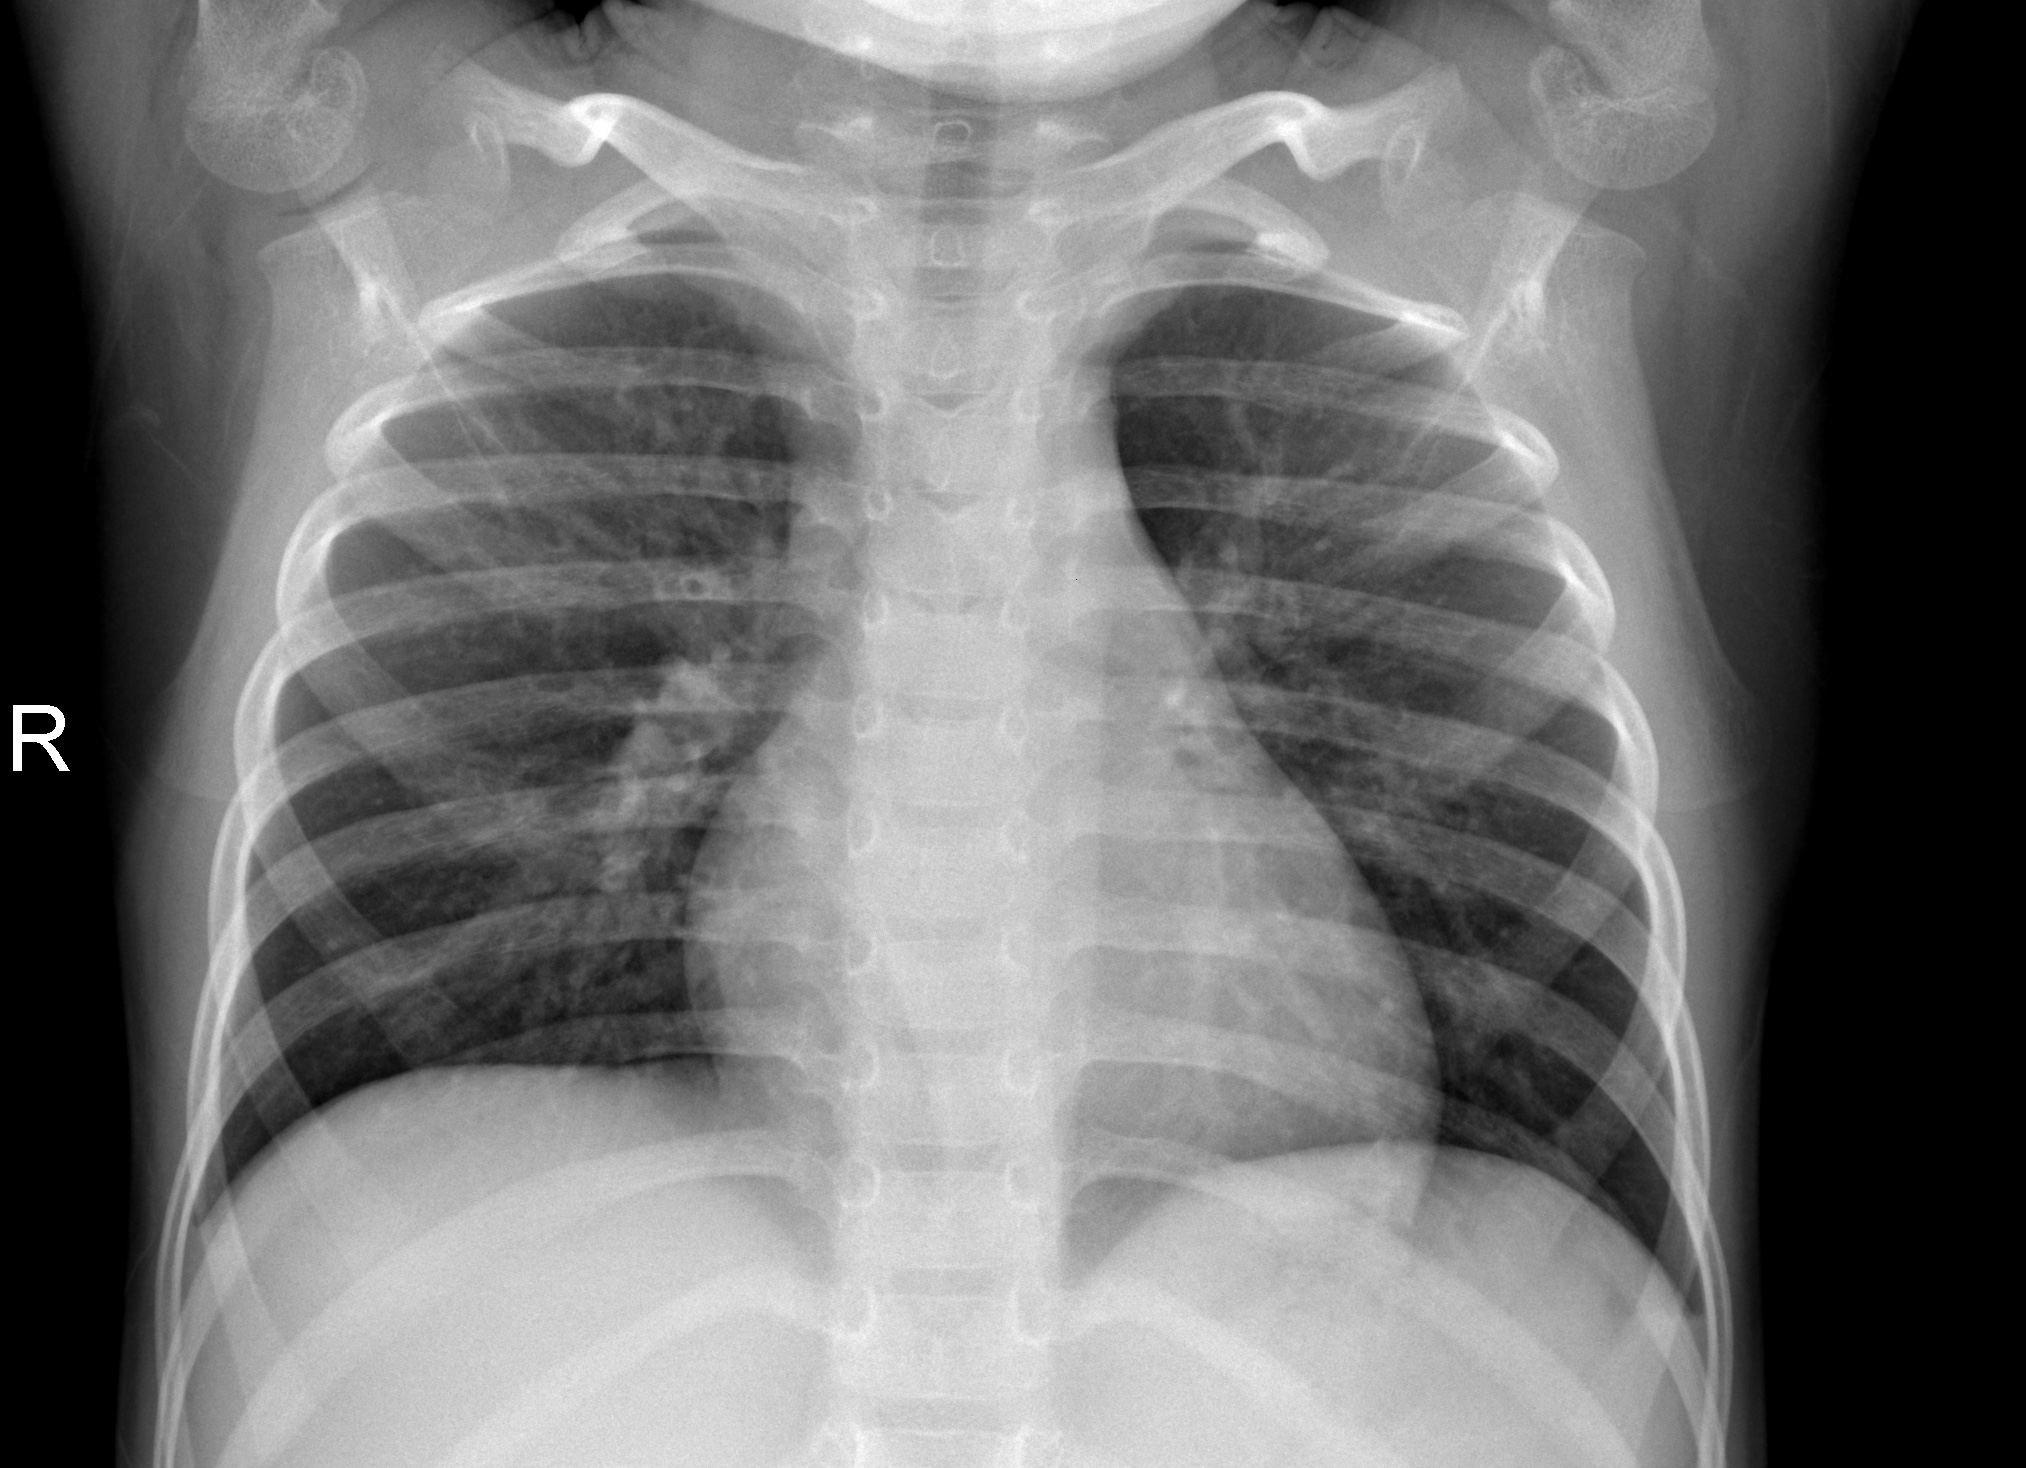
Diagnosis: NORMAL